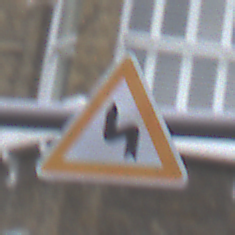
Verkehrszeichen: DoppelkurveZunaechstLinks
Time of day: MorningAfternoon
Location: Outdoor (Urban)
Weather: Overcast
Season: NotSpecified
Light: Natural